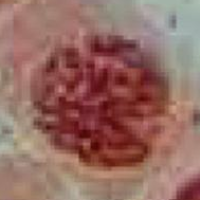
Label: prophase